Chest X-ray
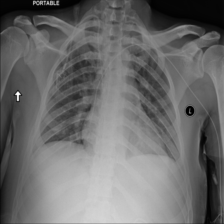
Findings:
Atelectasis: negative
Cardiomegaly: negative
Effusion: negative
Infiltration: negative
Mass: negative
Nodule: negative
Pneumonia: negative
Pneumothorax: negative
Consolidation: negative
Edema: negative
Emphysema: negative
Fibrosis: negative
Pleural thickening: negative
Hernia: negative